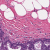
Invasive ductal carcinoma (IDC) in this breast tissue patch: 0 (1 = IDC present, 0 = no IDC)